Question: My friend does this using a node discord bot:

I want to have a command in discord server using:
'''
discord.py bot
!eval await bot.change_presence(game=discord.Game(name='test'))
'''
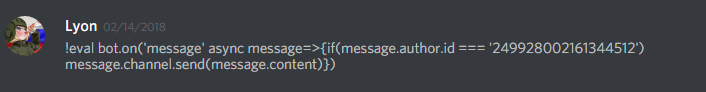
Answer: '''
from discord.ext import commands
import inspect
bot = commands.Bot(command_prefix='!')
@bot.command(name='eval', pass_context=True)
async def eval_(ctx, *, command):
res = eval(command)
if inspect.isawaitable(res):
await bot.say(await res)
else:
await bot.say(res)
'''
Here's a basic implementation. The 'eval' function is doesn't seem to like 'await' inside (I got syntax errors when I tried), so instead we can resolve a generator which we then 'await' outside of the 'eval'. You would call this like
'''
!eval bot.change_presence(game=discord.Game(name='test'))
'''
Keep in mind that 'eval' is dangerous. If you expose this functionality to untrusted people, they can do whatever they want on your machine. You should at least read <URL> to understand the risks before you proceed.